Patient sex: M
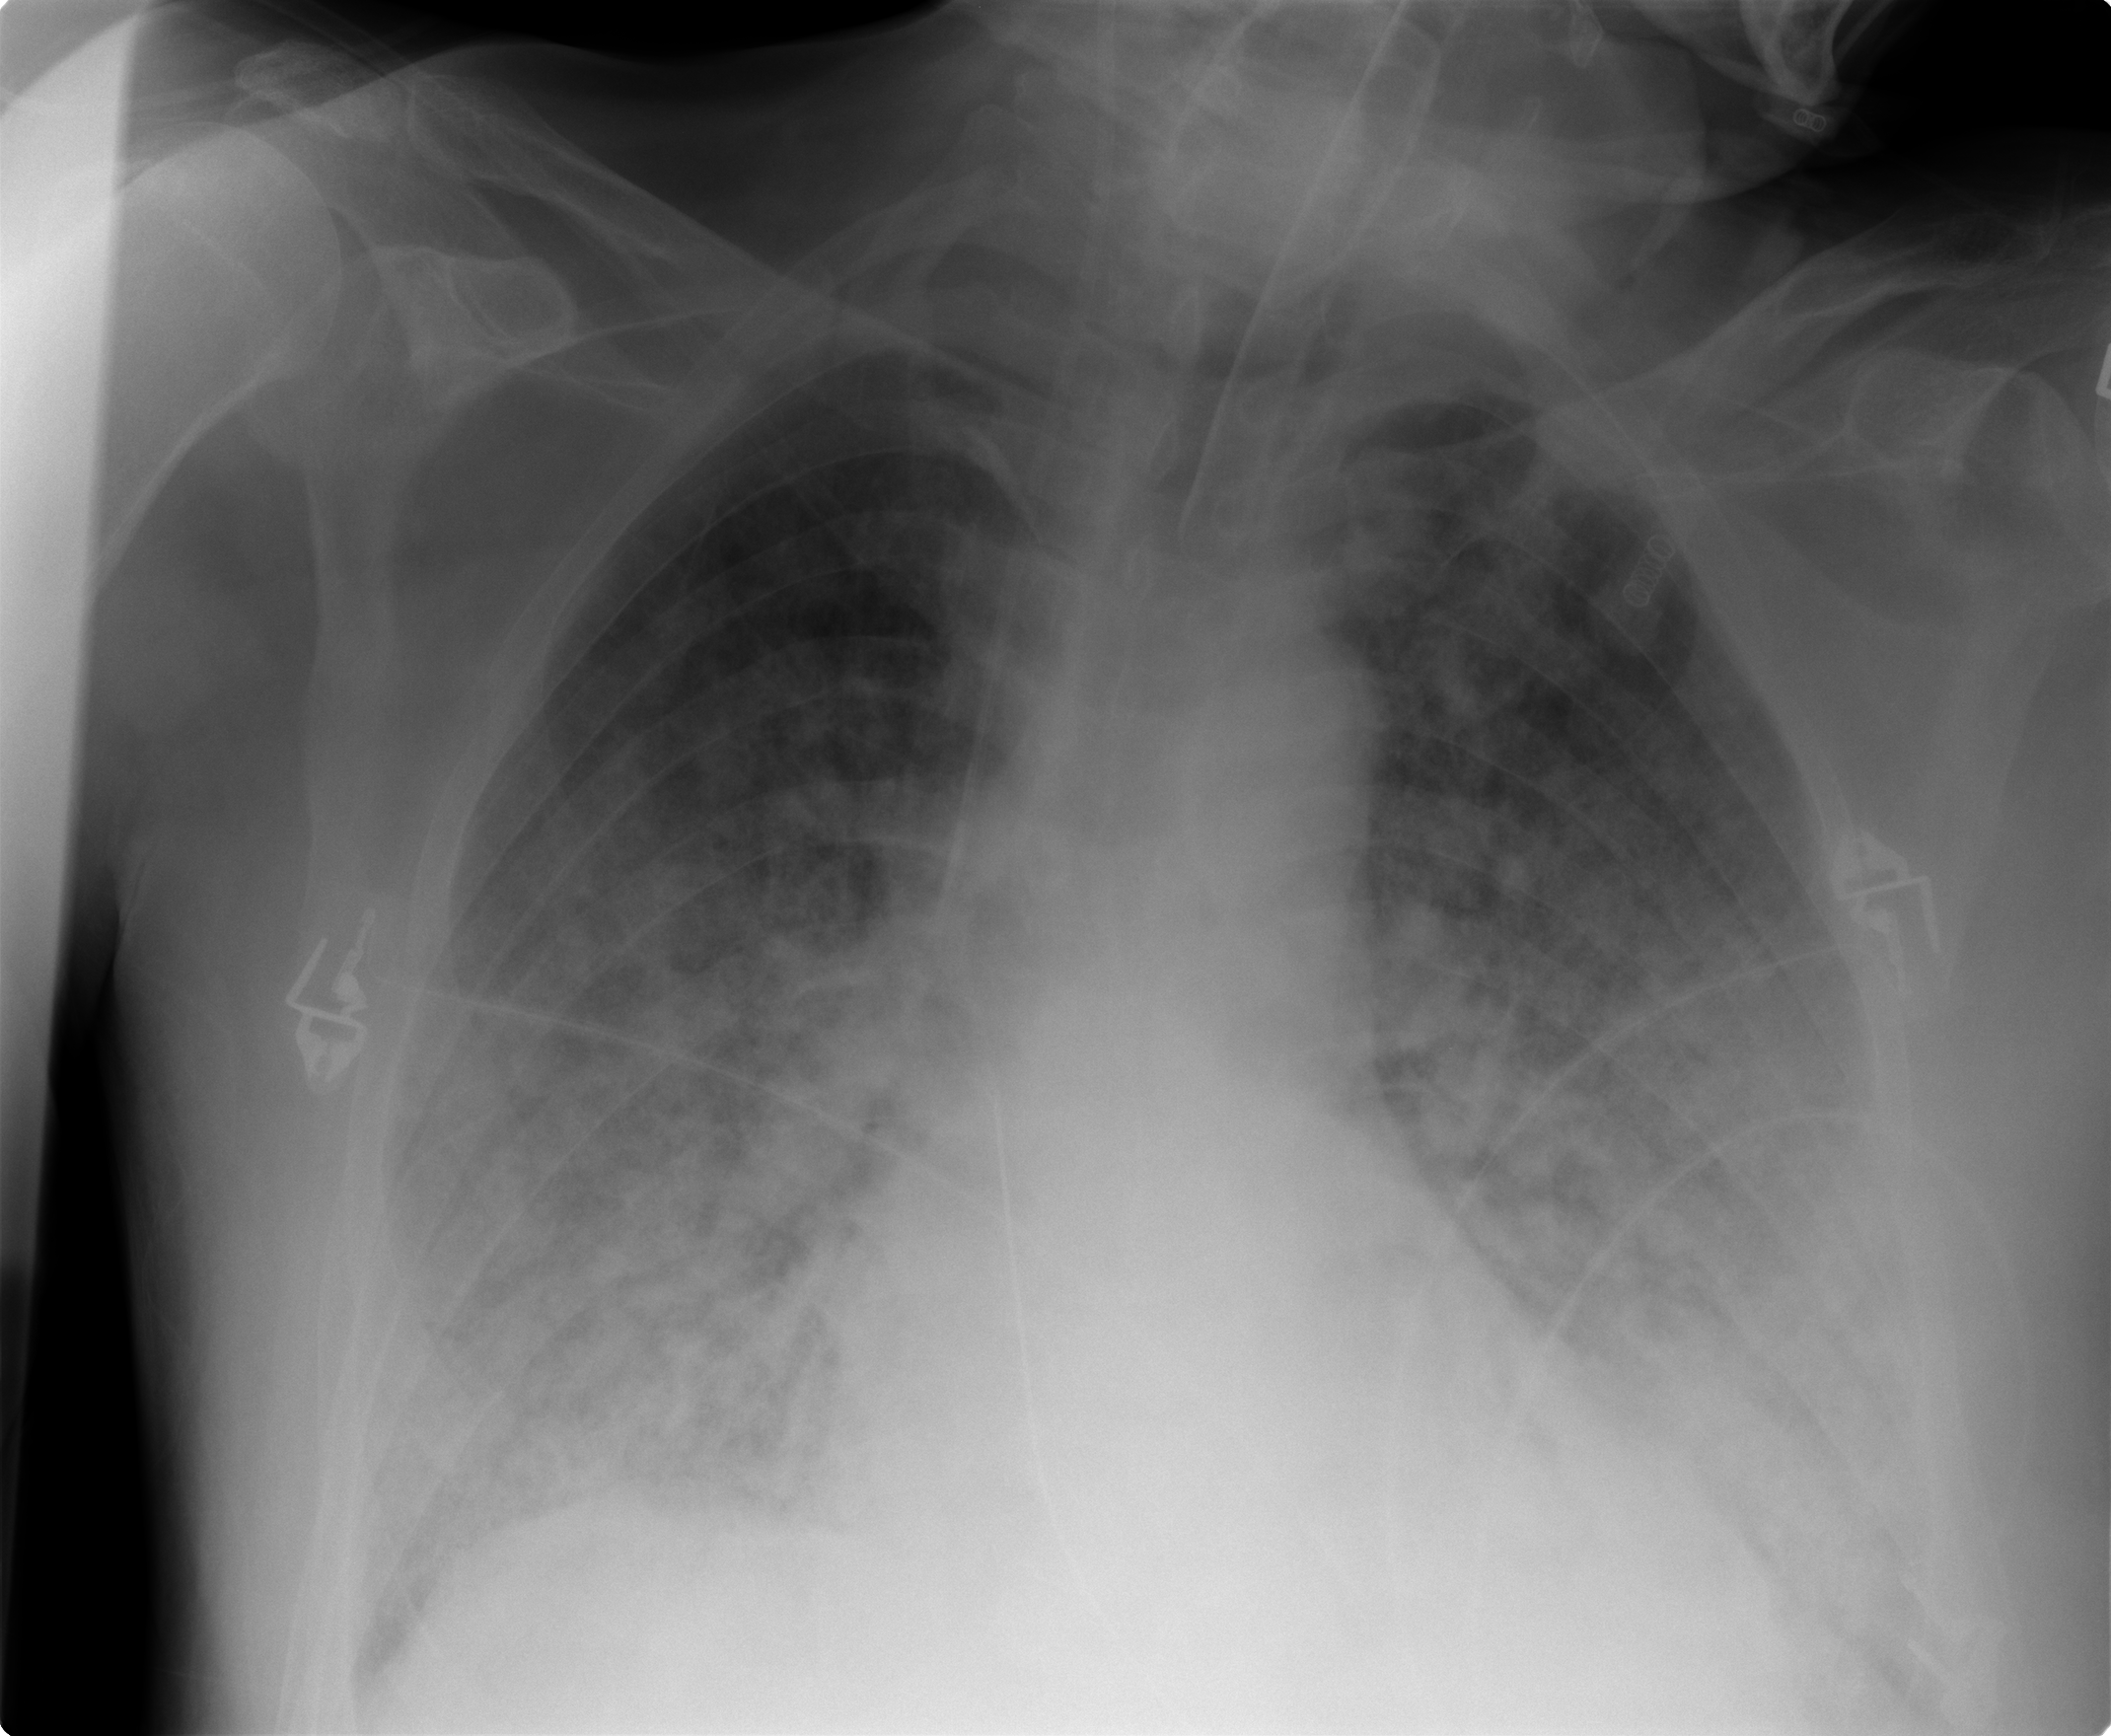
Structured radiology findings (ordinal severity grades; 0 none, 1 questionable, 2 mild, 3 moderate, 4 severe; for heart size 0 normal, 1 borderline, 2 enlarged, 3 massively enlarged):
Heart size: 2
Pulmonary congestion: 4
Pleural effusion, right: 0
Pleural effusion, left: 1
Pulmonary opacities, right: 4
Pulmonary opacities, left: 4
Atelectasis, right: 4
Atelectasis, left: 4